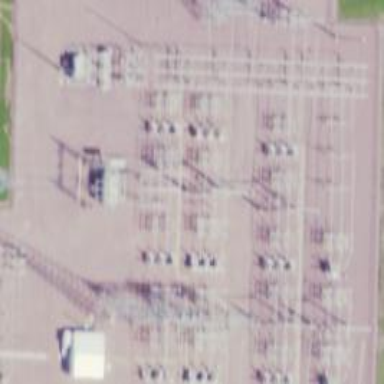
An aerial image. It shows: Switch for power supply.